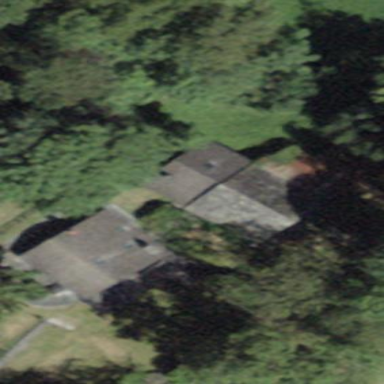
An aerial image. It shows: Cabin.